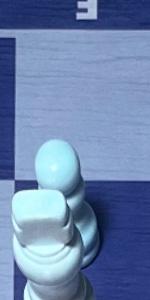
Label: Pawn_White